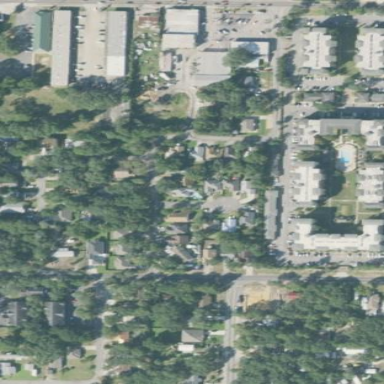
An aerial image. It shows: Urban residential area.